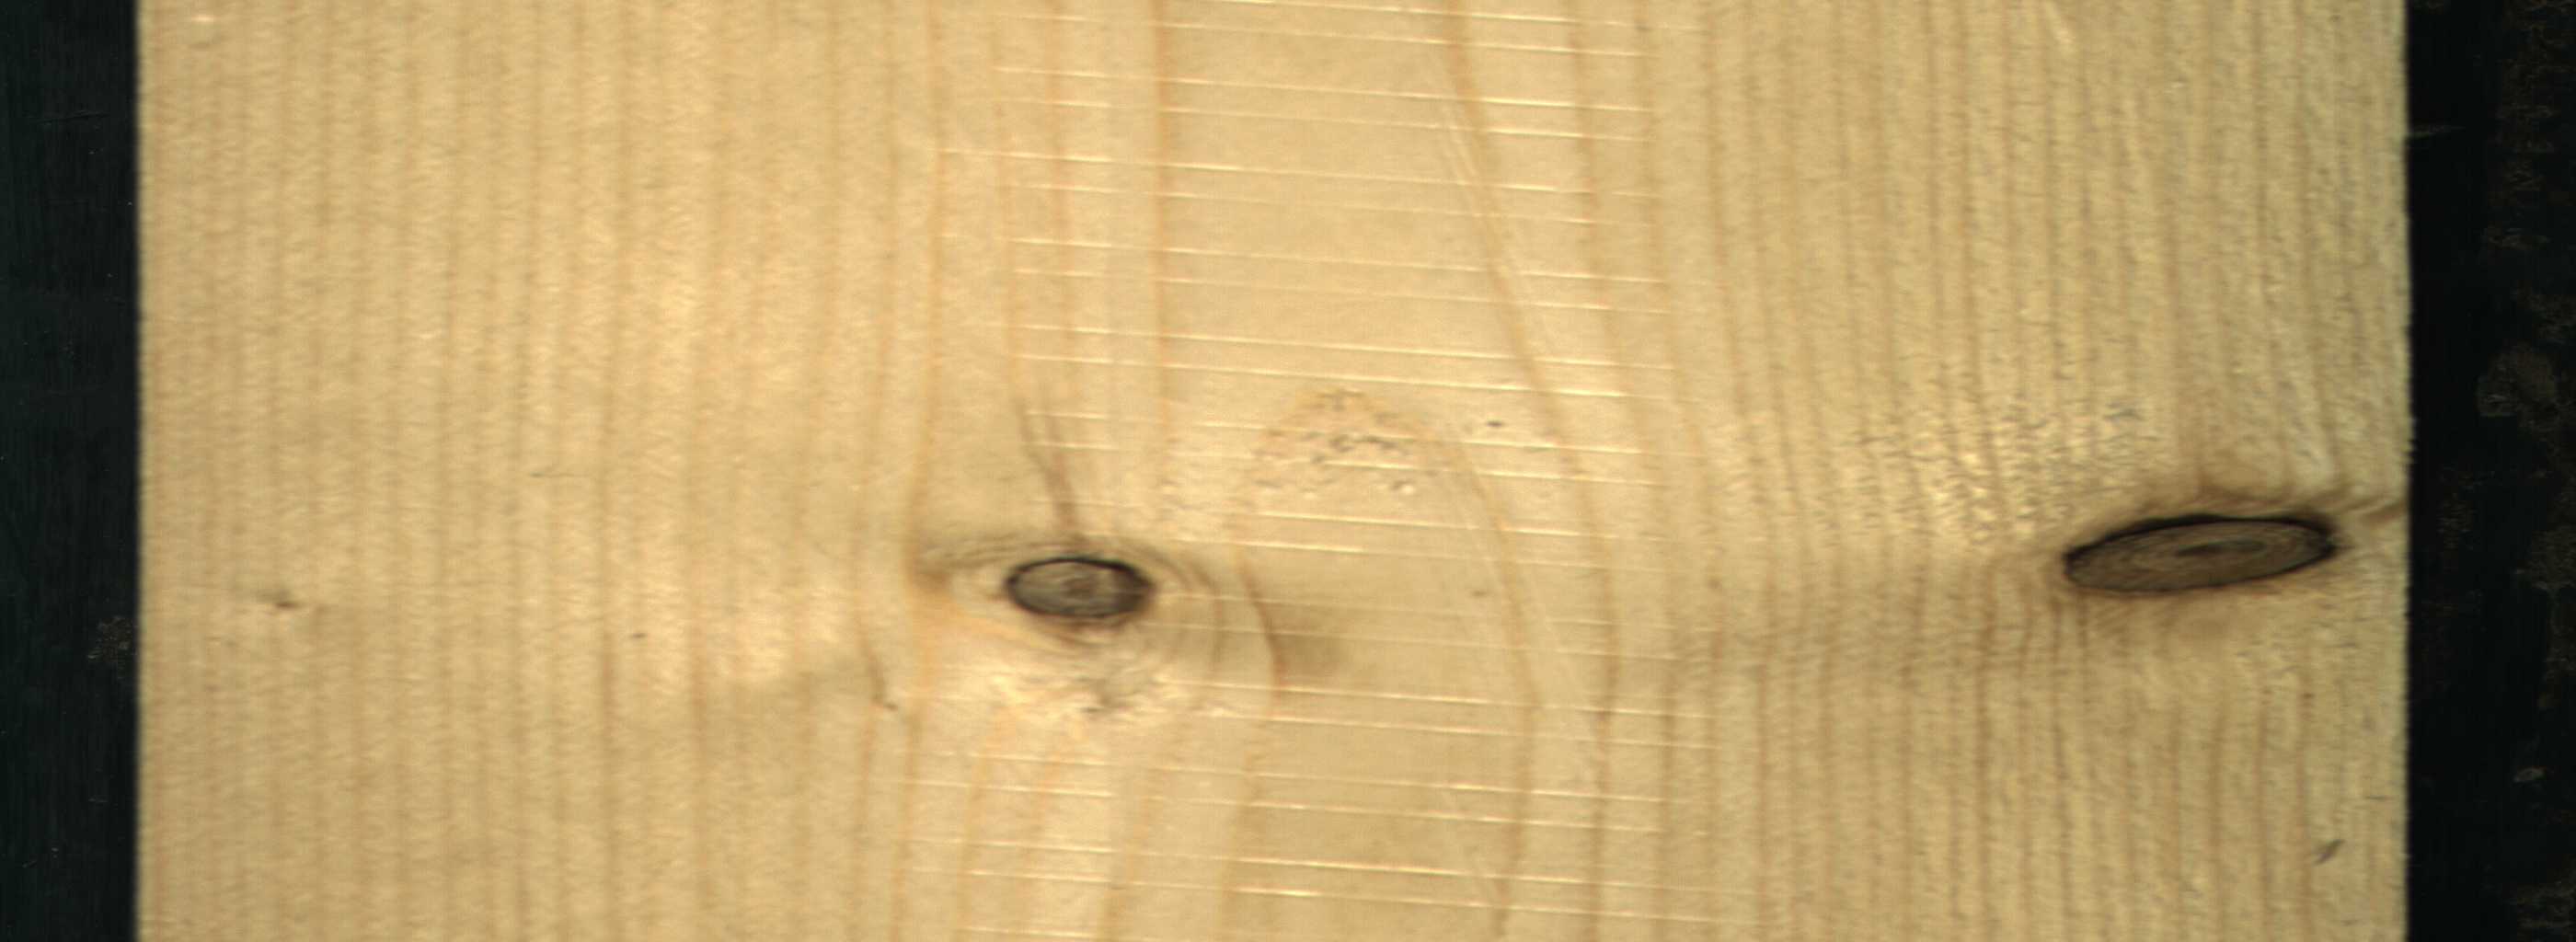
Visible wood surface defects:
Dead_Knot
Dead_Knot